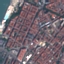
Land use / land cover: Residential